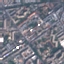
Land use / land cover: Residential